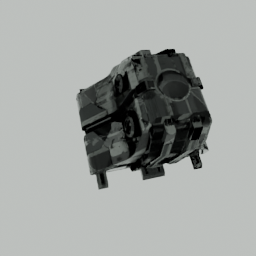
Label: mechanical